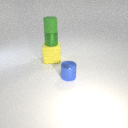
small green metal cylinder below small green rubber cylinder